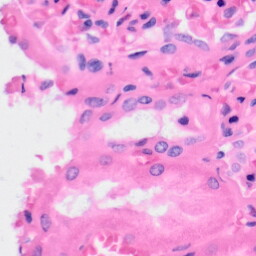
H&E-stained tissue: Kidney